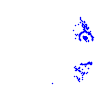
Particle: pion